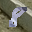
Label: 8